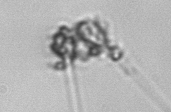
Label: Asterionellopsis_glacialis